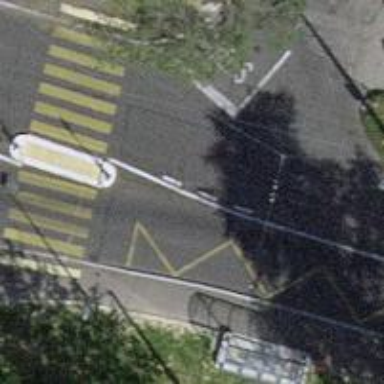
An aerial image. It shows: Bus stop for trolleybuses with designated stop position.